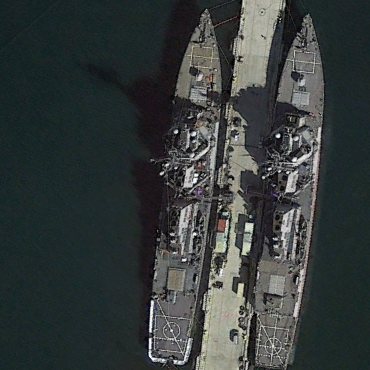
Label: destroyer